Question: I'm using Vb.Net to automate an excel spreadsheet generation. I'm drawing a border around a range, but for some reason the text in the first columns hides the border. Is there some way of sending this text to "background", like a z-index in web, so that the border displays correctly?

This is the relevant line of code:
'''
range = sheet.Range("B" + (sectionStart).ToString, "M" + (currentLine).ToString)
range.BorderAround(XlLineStyle.xlContinuous, XlBorderWeight.xlThin)
'''
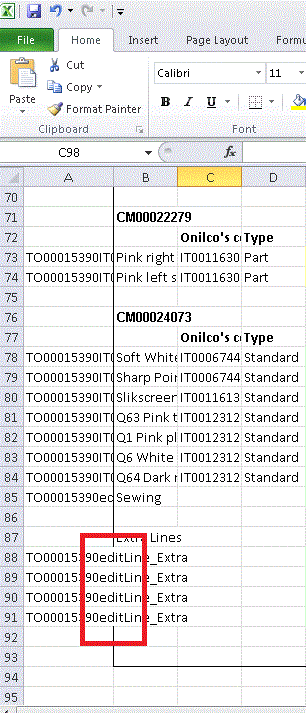
Answer: I would say your best bet is to wrap the text in column A, we get this problem a lot here at work and it usually solves the issue.
Try adding:
'''
sheet.Range("A:A'').IsWrapText = True
'''
To your code, hope this helps!